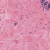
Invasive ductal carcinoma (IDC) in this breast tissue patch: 0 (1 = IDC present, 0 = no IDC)